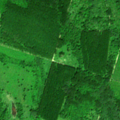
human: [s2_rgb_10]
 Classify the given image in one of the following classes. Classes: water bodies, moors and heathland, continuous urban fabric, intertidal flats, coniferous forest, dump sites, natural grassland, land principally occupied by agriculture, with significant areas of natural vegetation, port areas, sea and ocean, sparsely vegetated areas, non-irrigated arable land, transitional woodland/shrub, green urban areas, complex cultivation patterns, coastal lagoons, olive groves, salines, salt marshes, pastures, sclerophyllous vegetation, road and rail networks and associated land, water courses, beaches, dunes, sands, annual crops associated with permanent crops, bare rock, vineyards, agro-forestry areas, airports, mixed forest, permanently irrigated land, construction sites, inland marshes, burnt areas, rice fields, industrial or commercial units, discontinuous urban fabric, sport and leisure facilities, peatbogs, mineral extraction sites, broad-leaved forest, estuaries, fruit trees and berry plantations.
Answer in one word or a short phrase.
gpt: broad-leaved forest, transitional woodland/shrub